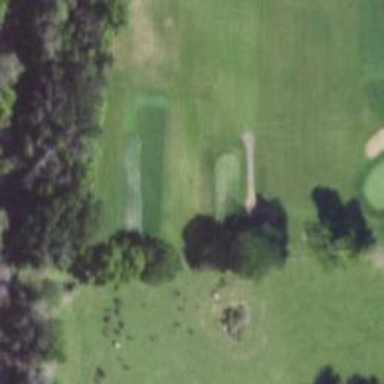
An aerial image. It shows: Path for both roads and golfers.